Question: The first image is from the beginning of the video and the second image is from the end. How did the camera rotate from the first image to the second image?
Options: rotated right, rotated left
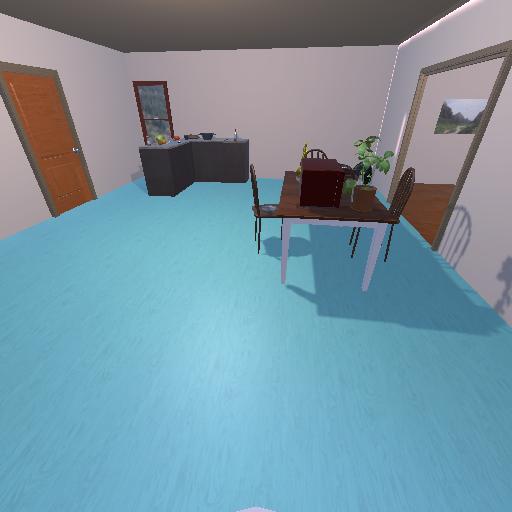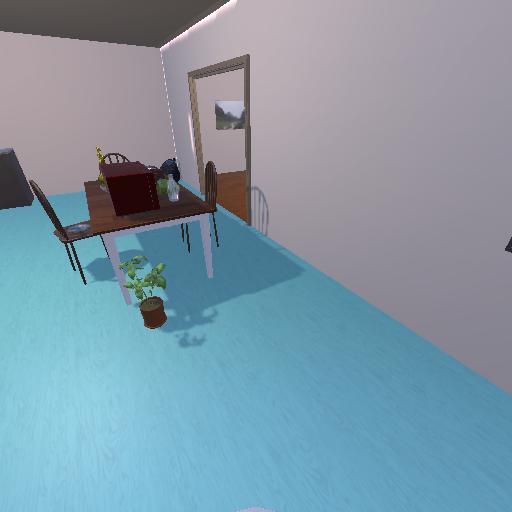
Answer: rotated right